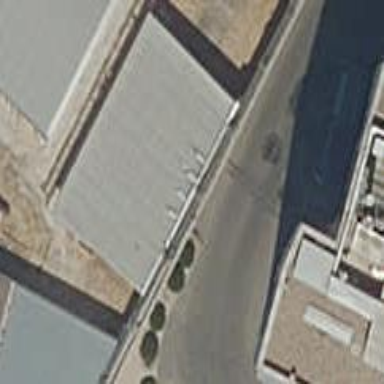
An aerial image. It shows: View of roof of building.